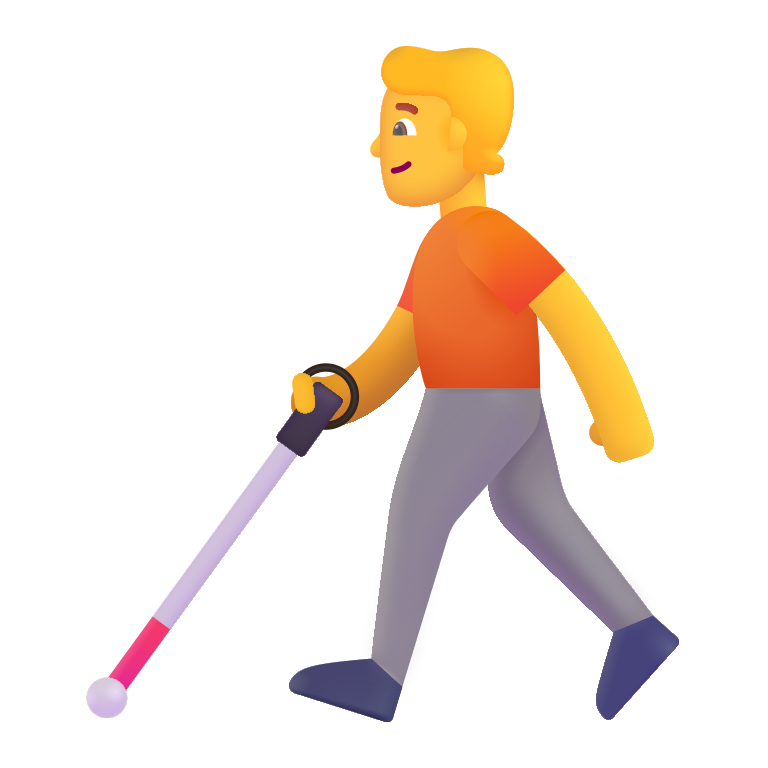
person with white cane color default